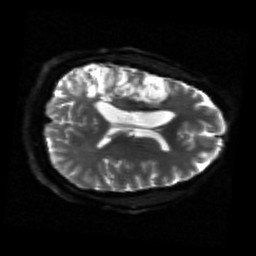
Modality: sbref
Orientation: axial
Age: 42
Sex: male
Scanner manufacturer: siemens
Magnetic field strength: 3 T
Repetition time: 3.839 s
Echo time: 0.071 s